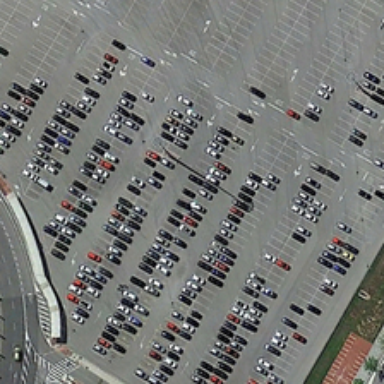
Many cars are parked in a large parking lot with many empty parking spaces .